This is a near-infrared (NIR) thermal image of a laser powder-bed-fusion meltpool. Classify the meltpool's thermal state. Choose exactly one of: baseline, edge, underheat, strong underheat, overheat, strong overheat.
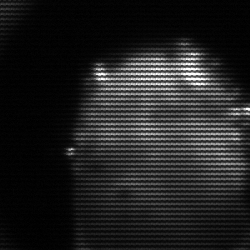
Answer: baseline